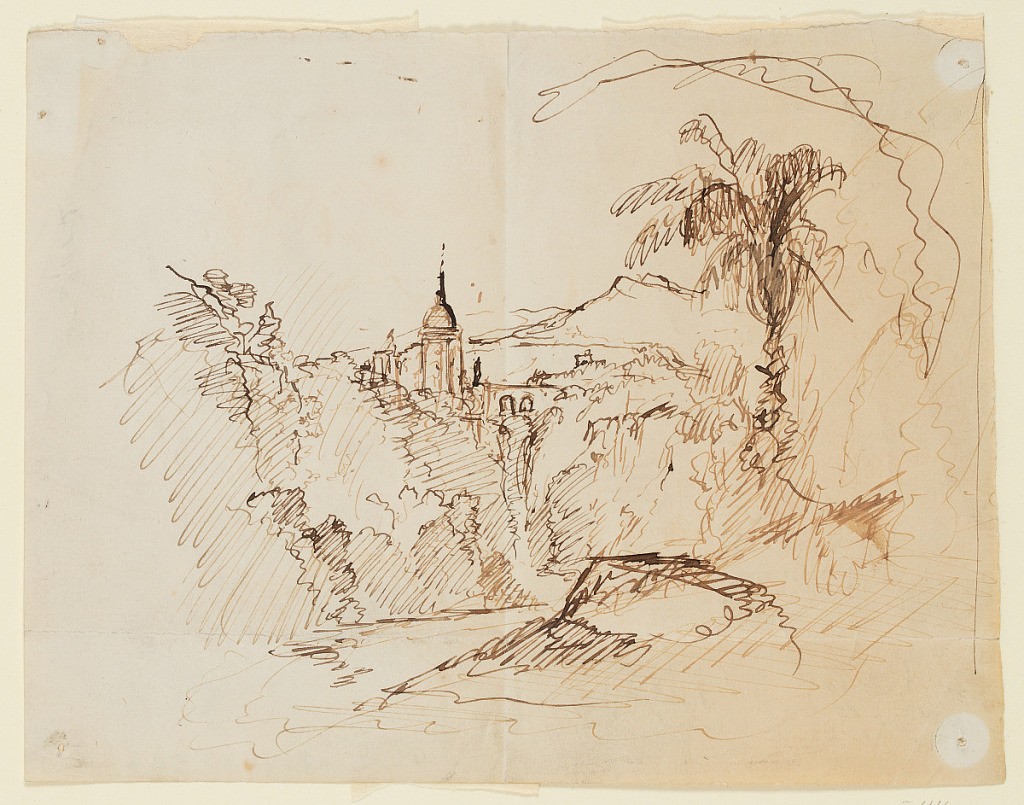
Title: Imaginary Landscape with a Tower and Palm Tree
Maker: Frederic Edwin Church, American, 1826–1900
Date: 1868–75
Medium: Pen and dark brown ink on off-white laid paper
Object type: Drawing
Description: Landscape sketch showing an imagined view of a landscape with a palm tree and a tower, likely derived from South American scenery. In the foreground at right, a large boulder and tall palm tree are situated on a bank beside a river that curves from the lower left corner to center. Perched atop a lofty, steep, and plant-covered bank, a tall tower with a domed crown is visible beside other structures--namely, a double-arched bridge that spans a waterfall in the middle distance at center. Two sharp mountain peaks are visible in the background at center right.